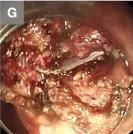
Images of the embedded foreign body in the esophagus, and extraction via endoscopic submucosal dissection in Case 1. (G) Entirely exposed foreign body (a fish bone).
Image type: medical_photograph (other_medical_photograph)